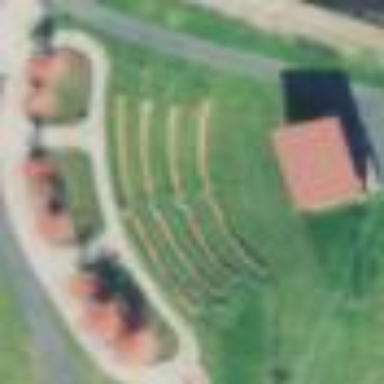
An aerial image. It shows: Theatre.